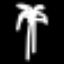
Label: palm tree